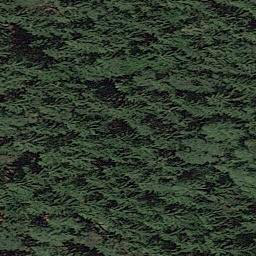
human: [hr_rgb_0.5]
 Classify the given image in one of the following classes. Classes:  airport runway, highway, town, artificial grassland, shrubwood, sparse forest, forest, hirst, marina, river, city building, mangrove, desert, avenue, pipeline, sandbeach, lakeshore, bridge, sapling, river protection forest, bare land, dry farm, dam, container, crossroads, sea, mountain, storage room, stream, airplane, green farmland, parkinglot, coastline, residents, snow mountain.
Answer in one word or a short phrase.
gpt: forest